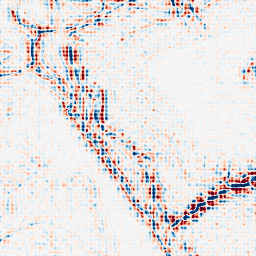
Category: wavelet
Decomposition family: wavelet_reverse_biorthogonal
Decomposition parameters: wavelet: rbio2.4
level: 3
Upsampling method: sinc_blackman
Upsampling parameters: scale: 8
kernel_size: 8
Upsampling scale: 8